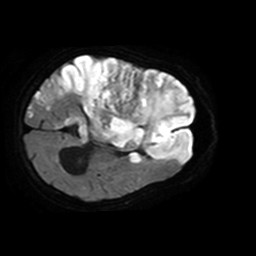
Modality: TRACE
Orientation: axial
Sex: female
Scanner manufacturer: philips
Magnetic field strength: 1.5 T
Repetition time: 3.651 s
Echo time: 0.09255 s